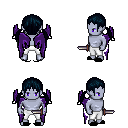
a pixel art fantasy rpg character, male body template, dark elf, purple skin, purple wings, white pants, raven twin-tailed hairstyle, black slippers, dagger, four views (front, back, left, right), 2x2 character sprite sheet, small pixel art, hard edges, no anti-aliasing